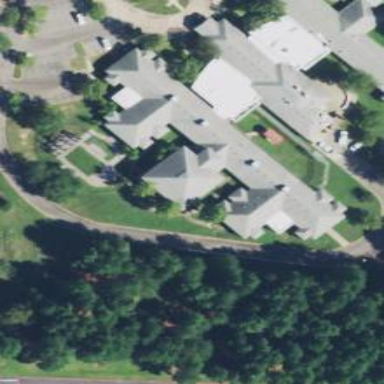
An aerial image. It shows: Hospital building.